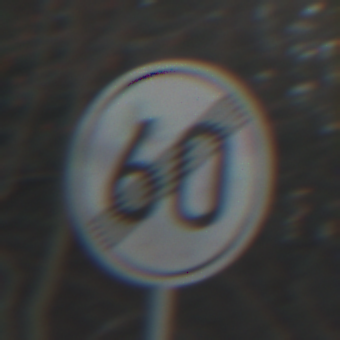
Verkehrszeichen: EndeGeschwindigkeit60
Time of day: SunriseSunset
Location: Outdoor (Nature)
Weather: Clear
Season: Winter
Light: Natural